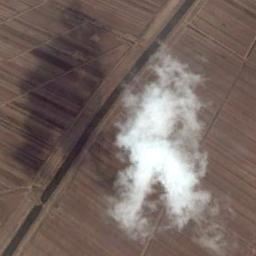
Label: cloud